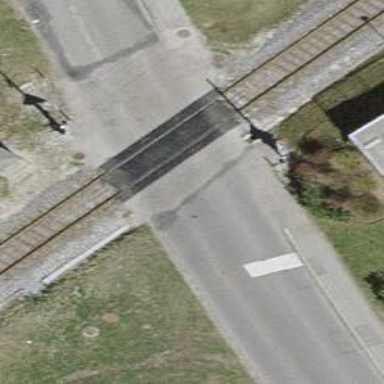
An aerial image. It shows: Level crossing along the railway.